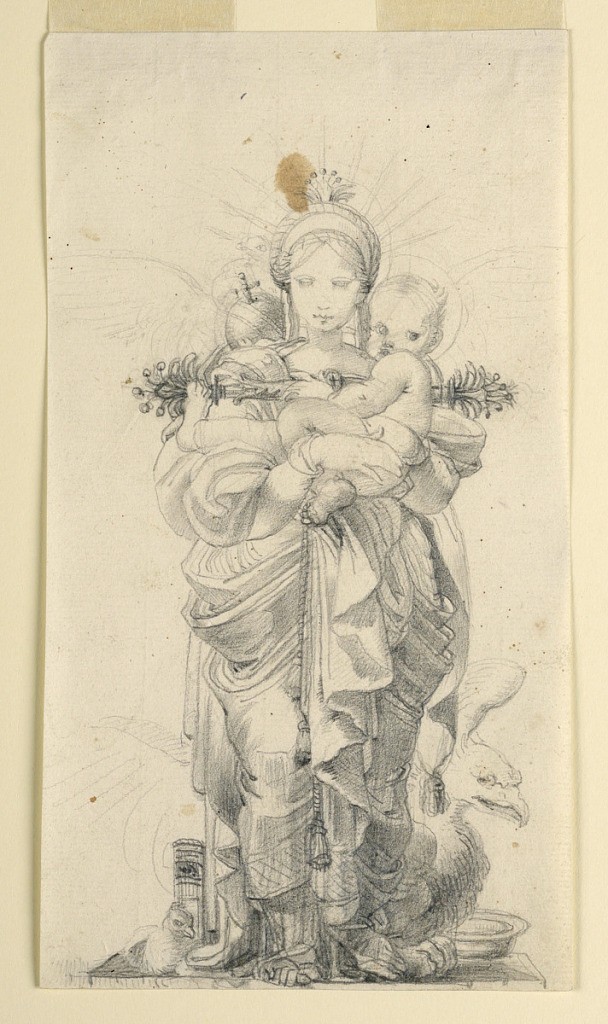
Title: The Virgin and Child
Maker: Fortunato Duranti, Italian, 1787 - 1863
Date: ca. 1825
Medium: Graphite, impressed lines on paper
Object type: Drawing
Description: The Virgin is seen frontally, standing upon a plinth. She supports, in front of her chest, the Child, turned her and holding a mace, horizontally. Behind the left shoulder of the Virgin is the globe, probably supported by an angel. Beside the Virgin, below, at left, a bird and a book, at right an eagle and a bowl. The Virgin wears a diadem.